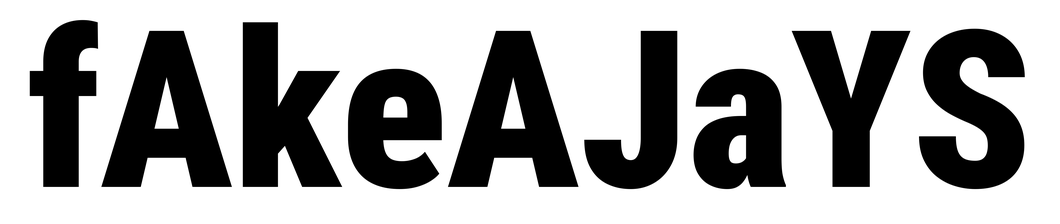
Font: Roboto_Condensed_Black